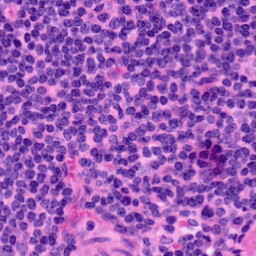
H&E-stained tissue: LymphNode